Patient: sex F, age 47
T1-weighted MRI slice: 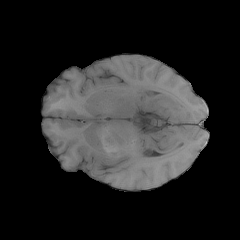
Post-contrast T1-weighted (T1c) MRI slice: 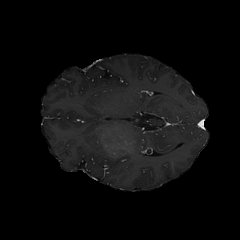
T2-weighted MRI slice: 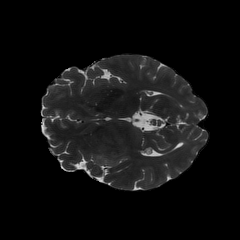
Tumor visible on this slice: yes
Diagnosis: Astrocytoma, IDH-wildtype
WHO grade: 2